Question: I am currently learning how to make a wordpress theme but somehow the caption tag is broken. For some reason it adds quotation marks to the code and the code is being displayed on the page itself. I understand that this affected WP 3.4 and later but I have not been using any plugins etc. Can I ask what is the correct way to solve this problem? Thanks. My Wordpress version is 3.6.

This is my loop to display the posts.
'''
<div role="main">
<?php if(have_posts()) : ?><?php while(have_posts()) : the_post(); ?>
<div <?php post_class(); ?>>
<article <?php post_class(); ?>>
<header class="post-header">
<a class="post-header" href="<?php echo get_permalink(); ?>"><?php the_title(); ?></a></header>
<time class="post-date"><p> <?php the_time('l, j M Y')?></p></time>
<p class="post-content"><?php echo get_the_content(); ?></p>
<!-- put post class tags in -->
<div class="tags-container">
<?php $tags = get_the_tags();
if( $tags ) : ?>
<?php foreach( $tags as $tag ) { ?>
<span class="tags <?php echo $tag->slug; ?>"><i class="icon icon-tag"></i><a href="<?php echo get_tag_link($tag->term_id); ?>"><?php echo $tag->name; ?></a></span>
<?php } ?>
<?php endif; ?>
</div>
</article>
</div>
<?php endwhile; ?>
<?php endif; ?>
'''
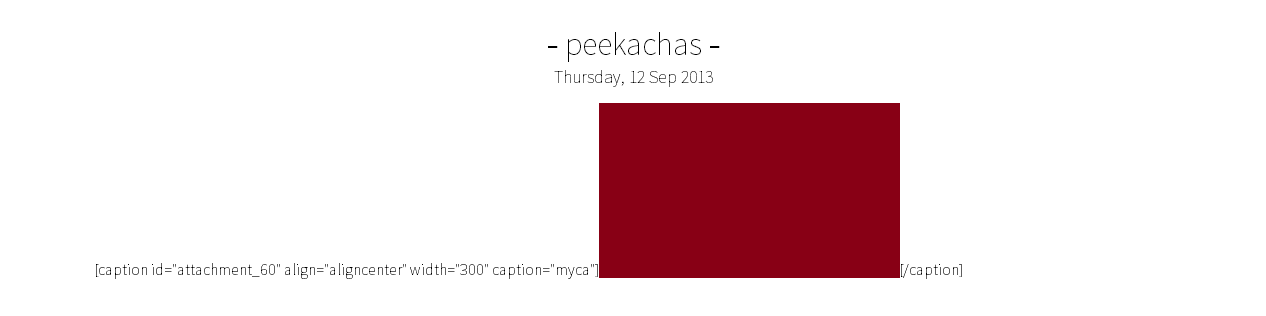
Answer: Replace '<?php echo get_the_content(); ?>' with '<?php the_content(); ?>'.
I believe 'get_the_content()' returns the raw content from the DB and does not run it through the normal filters that are applied to 'the_content()' such as 'wpautop' and 'do_shortcode' (although the <URL>.
Unless you have a specific reason to use 'get_the_content()' (like passing it into a function or filter) you should use 'the_content()' which automatically echos the content and runs it through WP's default content filters.
If that does not solve your problem, most likely a plugin or custom theme function is preventing the shortcode from being parsed.
edit: verified that 'get_the_content()' returns unfiltered post content. Curiously this is not directly stated in the get_the_content() function reference but instead is in the <URL>.